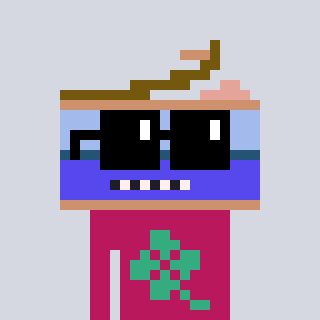
a pixel art character with square black sunglasses, a canned ham-shaped head and a darkpink-colored body on a cool background